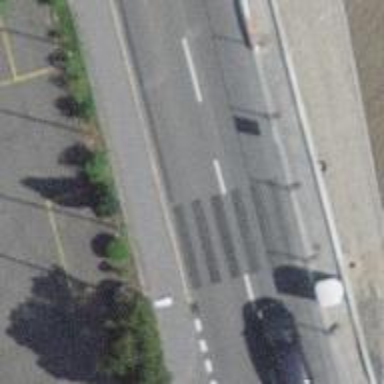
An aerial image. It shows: Kerb serving as barrier.